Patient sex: M
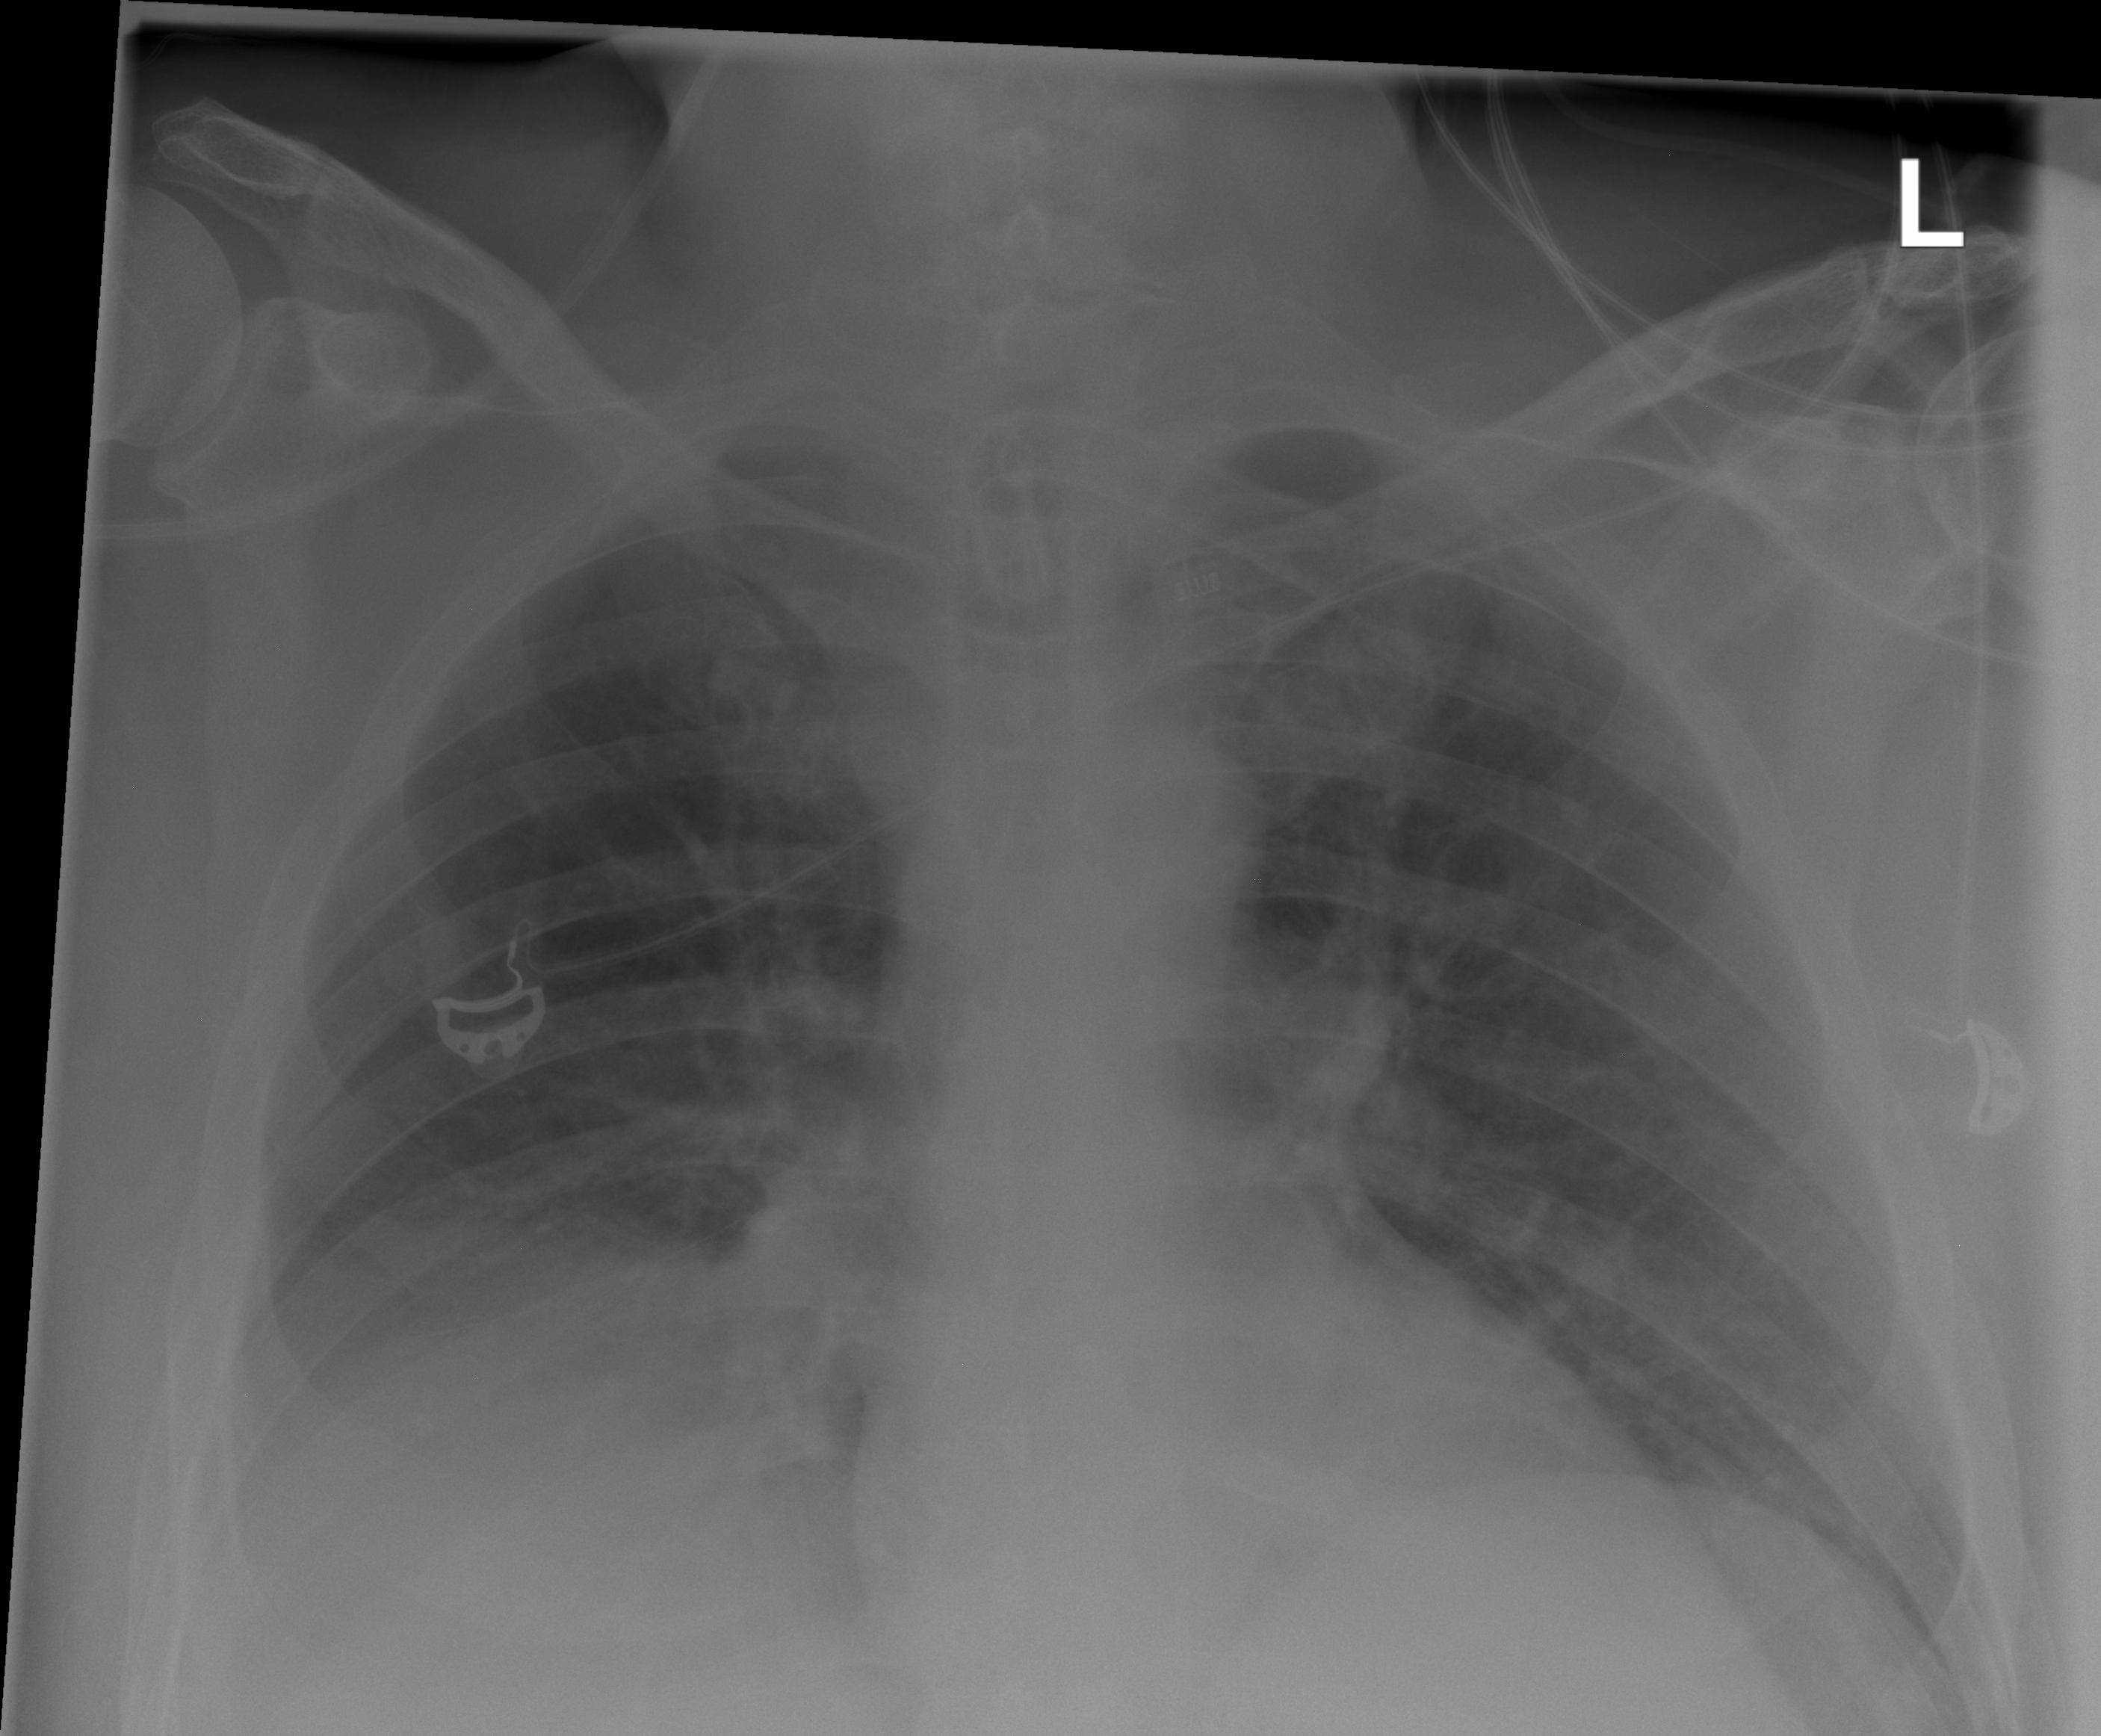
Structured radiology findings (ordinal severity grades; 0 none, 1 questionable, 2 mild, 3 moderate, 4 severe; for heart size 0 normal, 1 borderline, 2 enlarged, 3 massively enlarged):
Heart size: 0
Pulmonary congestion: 0
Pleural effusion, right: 2
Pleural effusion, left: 0
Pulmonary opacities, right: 0
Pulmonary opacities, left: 0
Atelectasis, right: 0
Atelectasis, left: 0